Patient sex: F
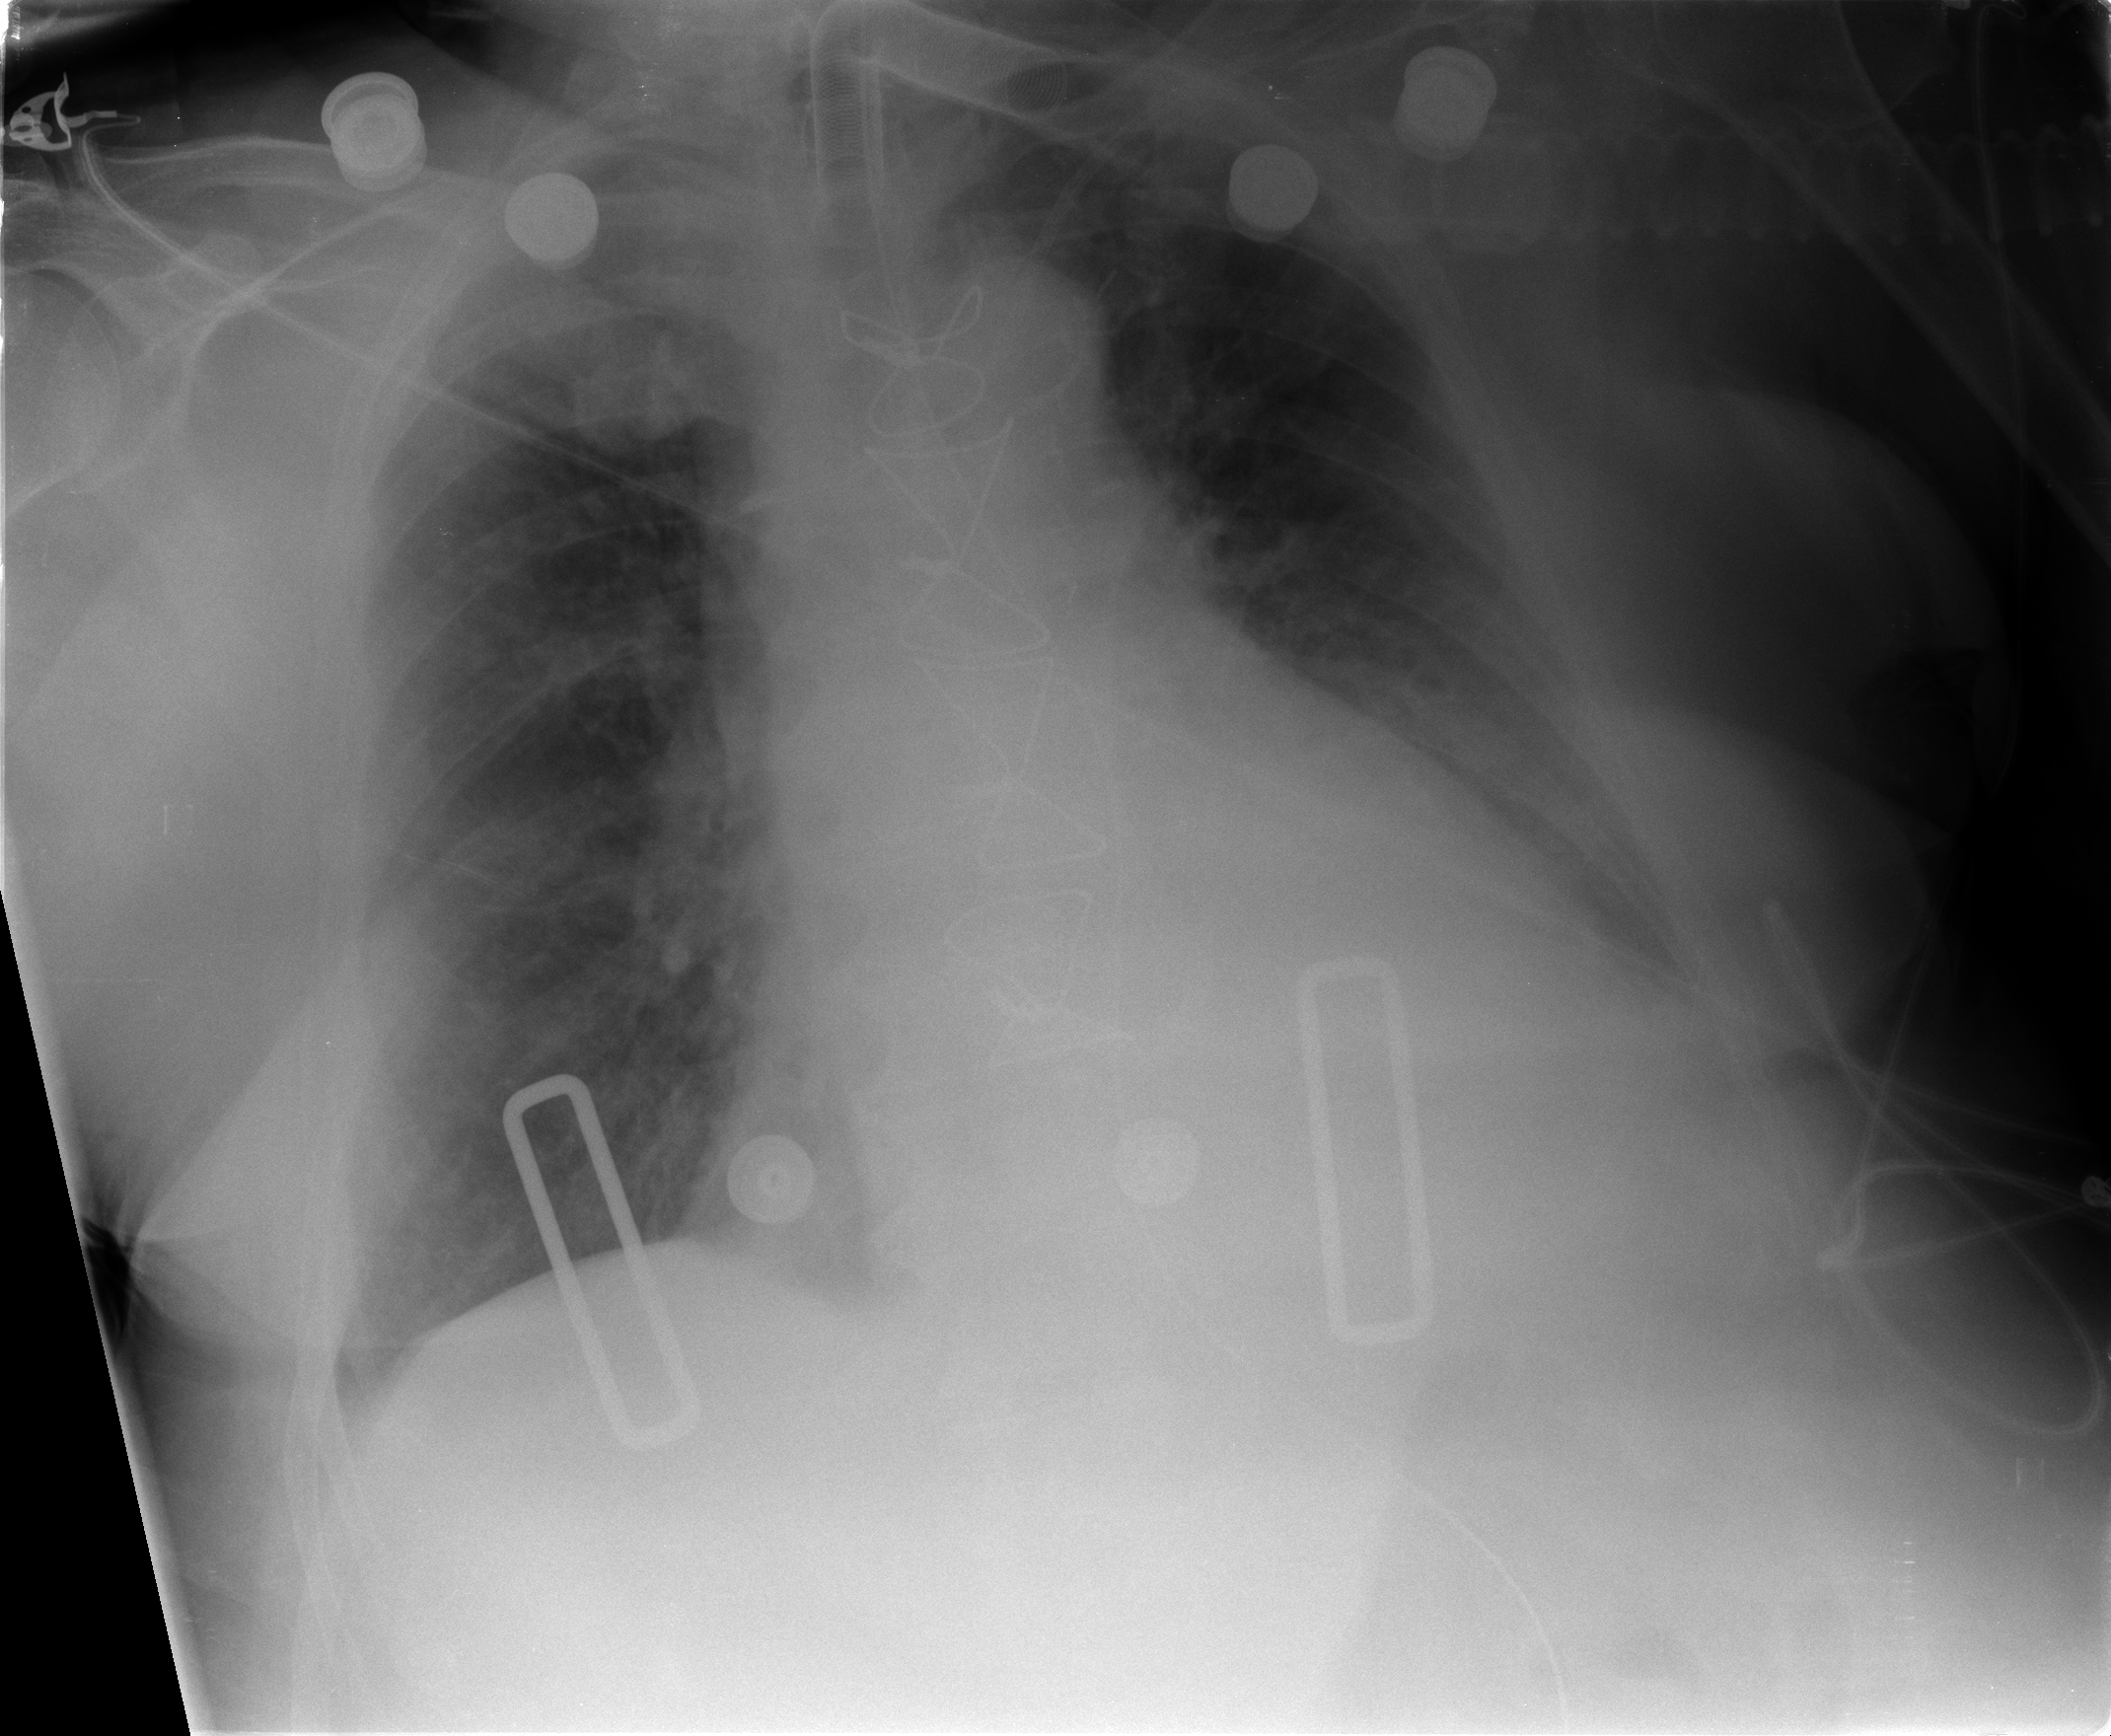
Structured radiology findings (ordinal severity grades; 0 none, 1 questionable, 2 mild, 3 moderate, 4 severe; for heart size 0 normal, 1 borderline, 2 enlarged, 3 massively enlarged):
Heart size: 3
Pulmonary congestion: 2
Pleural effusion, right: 0
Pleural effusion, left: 2
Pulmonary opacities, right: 0
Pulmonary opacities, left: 0
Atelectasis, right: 0
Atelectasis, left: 2